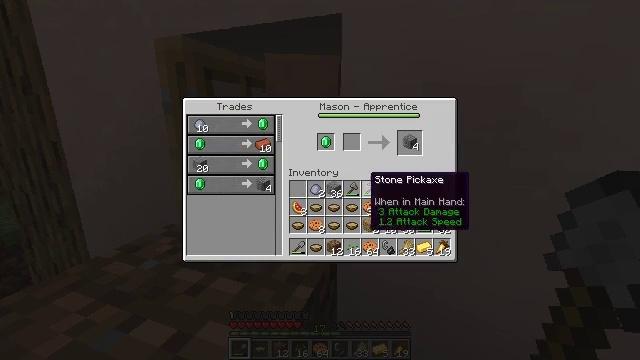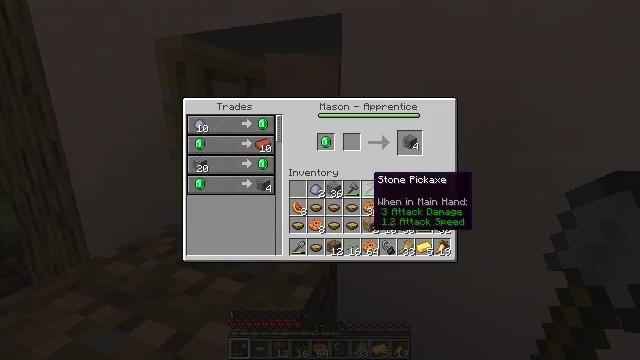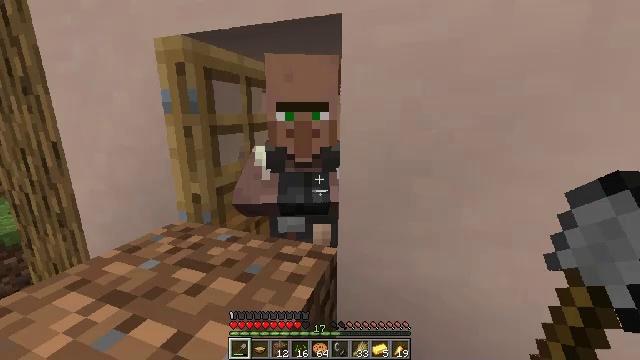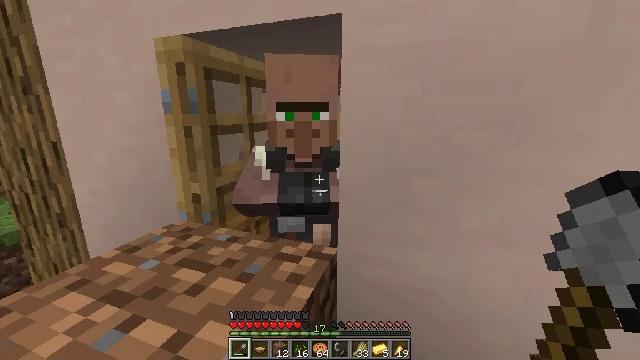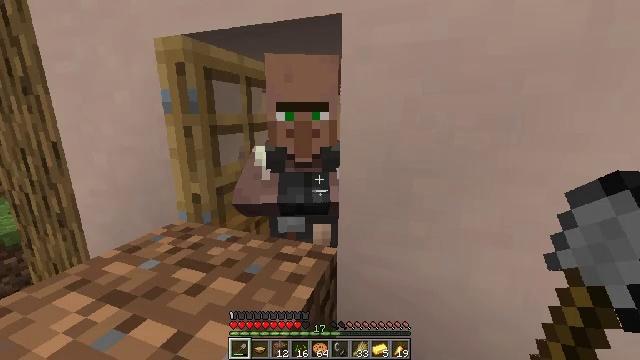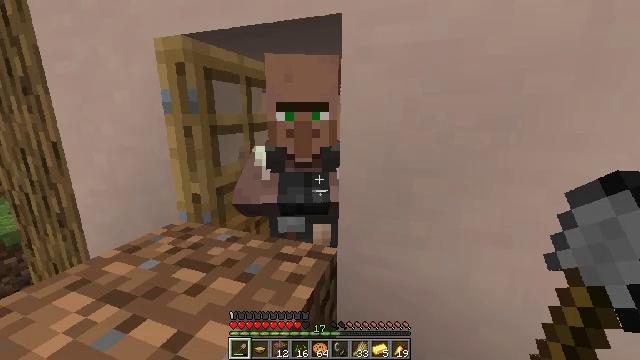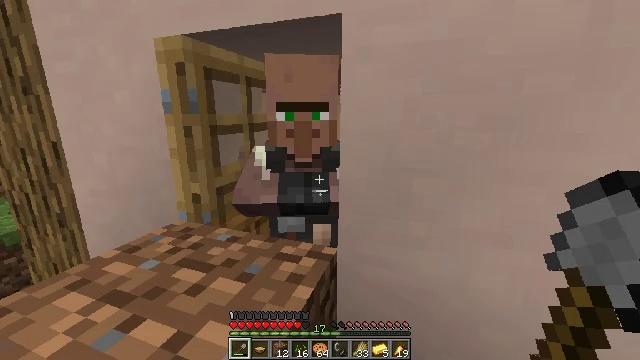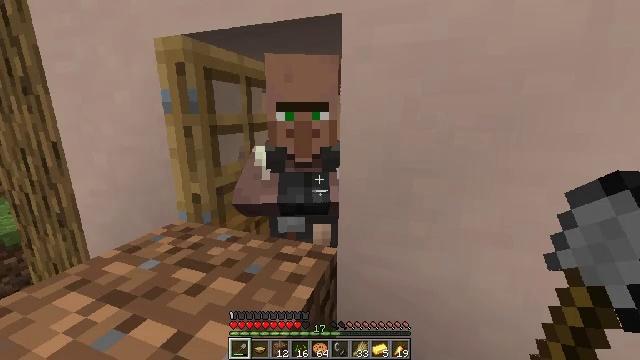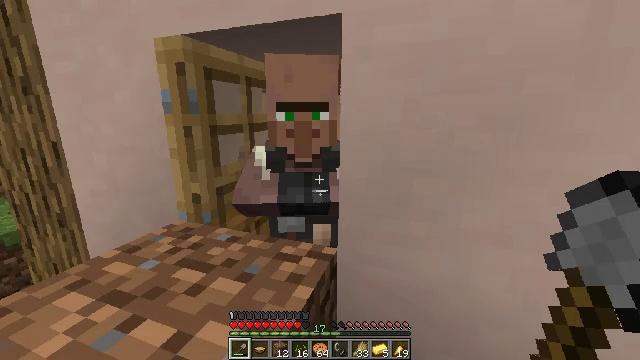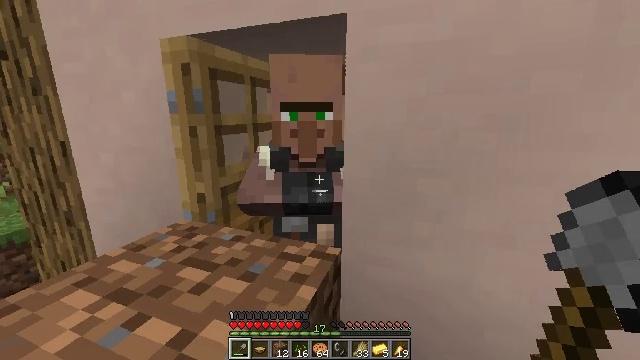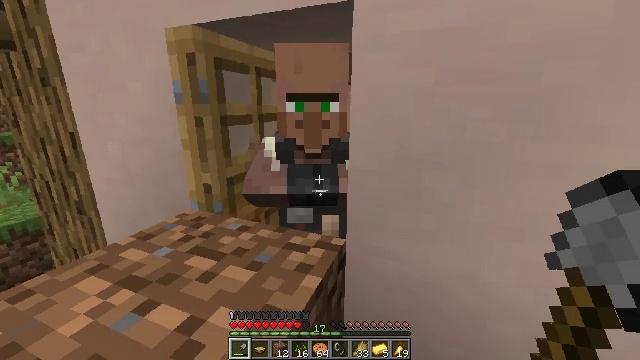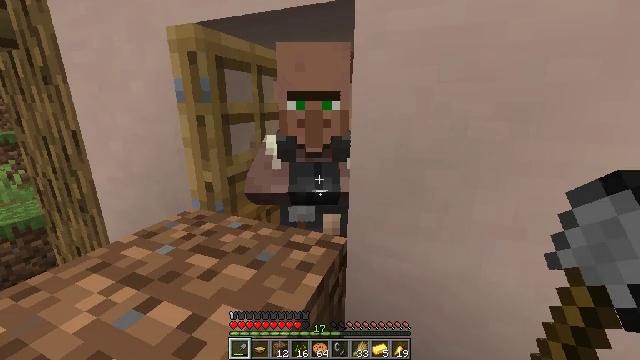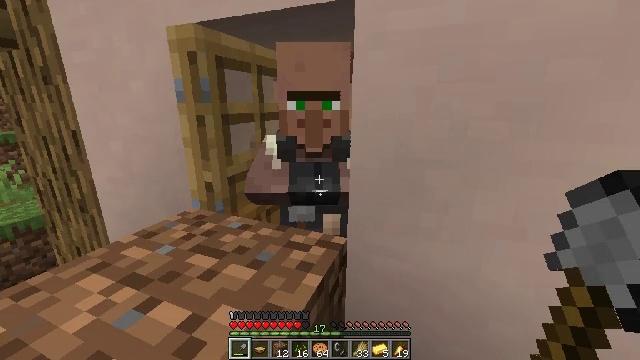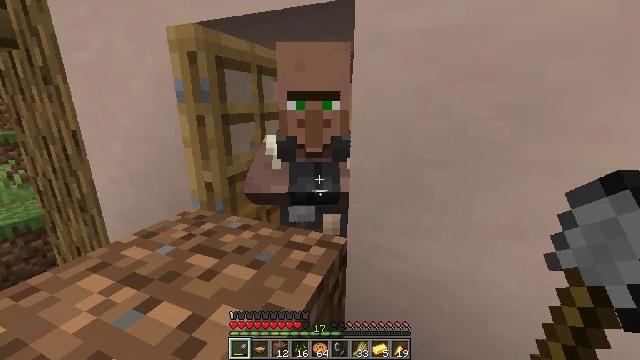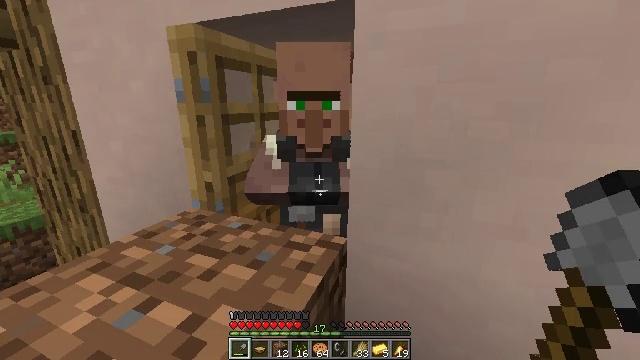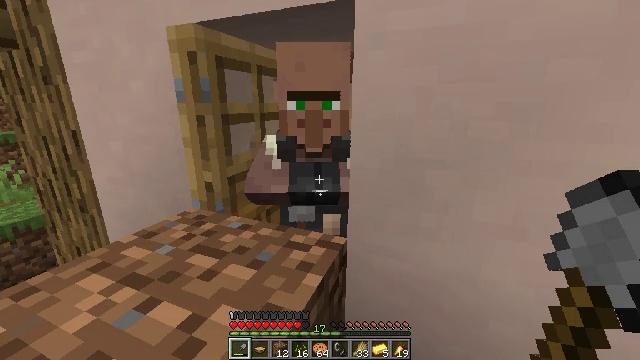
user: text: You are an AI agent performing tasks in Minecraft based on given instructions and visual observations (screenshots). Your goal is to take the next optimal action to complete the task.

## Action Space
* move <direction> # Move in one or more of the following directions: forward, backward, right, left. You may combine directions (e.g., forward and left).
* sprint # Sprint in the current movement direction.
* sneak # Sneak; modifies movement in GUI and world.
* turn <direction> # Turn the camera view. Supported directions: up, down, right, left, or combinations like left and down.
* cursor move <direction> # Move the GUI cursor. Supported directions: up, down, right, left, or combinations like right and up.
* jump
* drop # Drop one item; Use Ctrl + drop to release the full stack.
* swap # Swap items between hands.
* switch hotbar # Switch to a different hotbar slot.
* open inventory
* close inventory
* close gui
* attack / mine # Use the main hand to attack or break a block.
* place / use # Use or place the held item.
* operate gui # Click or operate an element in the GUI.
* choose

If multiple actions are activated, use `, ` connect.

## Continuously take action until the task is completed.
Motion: motion action
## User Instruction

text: Create polished granite using the crafting table.
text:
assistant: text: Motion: no_op
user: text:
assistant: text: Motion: no_op
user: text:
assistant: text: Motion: close gui
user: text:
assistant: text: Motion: no_op
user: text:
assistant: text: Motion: no_op
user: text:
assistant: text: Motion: no_op
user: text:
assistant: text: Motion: no_op
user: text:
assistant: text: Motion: no_op
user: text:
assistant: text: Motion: no_op
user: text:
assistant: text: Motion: turn left and down
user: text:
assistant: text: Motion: no_op
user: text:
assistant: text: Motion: no_op
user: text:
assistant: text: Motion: no_op
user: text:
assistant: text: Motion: no_op
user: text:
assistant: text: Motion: no_op
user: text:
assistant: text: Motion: no_op
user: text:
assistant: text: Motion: no_op
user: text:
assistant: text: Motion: no_op
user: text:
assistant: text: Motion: turn up
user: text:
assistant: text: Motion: no_op
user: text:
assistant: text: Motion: no_op
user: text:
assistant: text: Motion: no_op
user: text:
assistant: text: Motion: no_op
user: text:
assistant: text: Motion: no_op
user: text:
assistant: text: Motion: no_op
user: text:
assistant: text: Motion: no_op
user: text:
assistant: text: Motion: no_op
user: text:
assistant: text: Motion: no_op
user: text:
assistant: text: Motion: no_op
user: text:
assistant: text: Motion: no_op